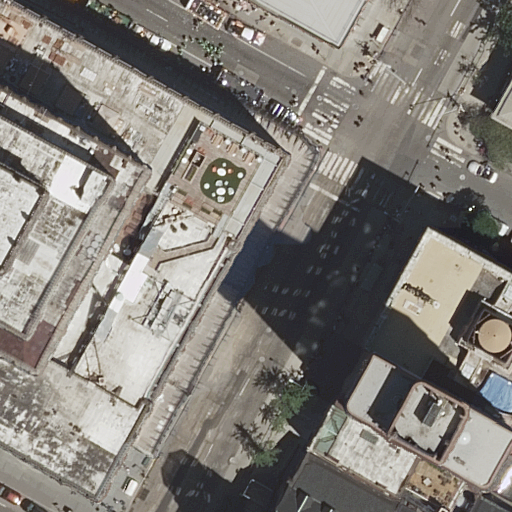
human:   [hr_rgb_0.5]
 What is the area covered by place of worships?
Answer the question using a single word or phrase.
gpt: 248m2

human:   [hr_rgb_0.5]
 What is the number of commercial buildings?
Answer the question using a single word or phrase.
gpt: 0

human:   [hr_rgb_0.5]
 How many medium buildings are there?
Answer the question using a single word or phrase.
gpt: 4

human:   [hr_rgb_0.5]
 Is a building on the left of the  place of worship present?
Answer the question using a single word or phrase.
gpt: yes

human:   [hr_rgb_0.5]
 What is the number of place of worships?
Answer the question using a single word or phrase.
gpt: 1

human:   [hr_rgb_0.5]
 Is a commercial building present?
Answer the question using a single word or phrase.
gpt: no

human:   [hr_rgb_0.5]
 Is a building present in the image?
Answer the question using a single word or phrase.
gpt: yes

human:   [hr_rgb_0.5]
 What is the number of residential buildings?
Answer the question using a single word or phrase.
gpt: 5

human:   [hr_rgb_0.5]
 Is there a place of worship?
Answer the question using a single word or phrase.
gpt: yes

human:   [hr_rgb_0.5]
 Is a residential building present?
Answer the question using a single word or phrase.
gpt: yes

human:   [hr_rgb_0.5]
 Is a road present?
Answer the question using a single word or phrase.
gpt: yes

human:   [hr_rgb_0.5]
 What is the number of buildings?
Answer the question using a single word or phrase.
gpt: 7

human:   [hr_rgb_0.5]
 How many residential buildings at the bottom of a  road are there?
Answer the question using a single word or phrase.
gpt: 3

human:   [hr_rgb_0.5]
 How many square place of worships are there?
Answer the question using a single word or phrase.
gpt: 0

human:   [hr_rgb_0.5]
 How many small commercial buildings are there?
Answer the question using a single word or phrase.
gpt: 0

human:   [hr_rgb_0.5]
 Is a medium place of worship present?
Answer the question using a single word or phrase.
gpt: yes

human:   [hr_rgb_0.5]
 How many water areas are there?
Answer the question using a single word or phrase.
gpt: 0

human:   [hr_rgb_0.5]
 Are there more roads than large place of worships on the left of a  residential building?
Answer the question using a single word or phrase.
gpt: yes

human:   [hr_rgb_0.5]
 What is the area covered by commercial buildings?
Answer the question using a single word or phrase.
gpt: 0m2

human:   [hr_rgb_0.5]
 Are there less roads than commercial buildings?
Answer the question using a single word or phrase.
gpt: no

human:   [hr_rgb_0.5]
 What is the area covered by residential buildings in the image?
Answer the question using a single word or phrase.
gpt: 3660m2

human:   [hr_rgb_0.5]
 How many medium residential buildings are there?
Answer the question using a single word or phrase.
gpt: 3

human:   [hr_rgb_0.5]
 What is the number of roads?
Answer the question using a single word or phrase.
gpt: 4

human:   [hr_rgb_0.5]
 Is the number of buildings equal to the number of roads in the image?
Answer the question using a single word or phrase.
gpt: no

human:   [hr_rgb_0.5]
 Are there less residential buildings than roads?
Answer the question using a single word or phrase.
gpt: no

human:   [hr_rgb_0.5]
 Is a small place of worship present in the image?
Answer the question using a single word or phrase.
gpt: no

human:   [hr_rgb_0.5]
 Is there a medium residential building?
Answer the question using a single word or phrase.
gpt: yes

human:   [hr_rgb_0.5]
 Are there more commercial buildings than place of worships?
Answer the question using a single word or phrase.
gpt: no

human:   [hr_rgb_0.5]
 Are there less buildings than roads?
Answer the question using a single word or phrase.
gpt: no

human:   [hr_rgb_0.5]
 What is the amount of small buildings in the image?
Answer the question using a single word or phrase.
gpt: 2

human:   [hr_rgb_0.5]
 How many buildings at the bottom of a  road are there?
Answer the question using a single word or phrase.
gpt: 4

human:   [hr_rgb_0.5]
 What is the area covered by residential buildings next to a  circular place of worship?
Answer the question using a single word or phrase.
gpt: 0m2

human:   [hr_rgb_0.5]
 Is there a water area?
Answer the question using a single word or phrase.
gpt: no

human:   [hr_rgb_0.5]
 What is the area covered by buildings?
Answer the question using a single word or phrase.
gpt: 3909m2

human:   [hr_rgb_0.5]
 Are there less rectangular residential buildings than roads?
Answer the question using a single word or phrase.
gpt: yes

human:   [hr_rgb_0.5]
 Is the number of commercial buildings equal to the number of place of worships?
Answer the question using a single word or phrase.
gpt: no

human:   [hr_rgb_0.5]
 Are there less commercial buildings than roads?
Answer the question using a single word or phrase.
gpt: yes

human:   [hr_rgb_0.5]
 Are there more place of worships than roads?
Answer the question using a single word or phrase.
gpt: no

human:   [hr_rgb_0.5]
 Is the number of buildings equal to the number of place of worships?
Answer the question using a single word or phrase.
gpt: no

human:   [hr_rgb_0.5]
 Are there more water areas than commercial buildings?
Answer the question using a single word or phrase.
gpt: no

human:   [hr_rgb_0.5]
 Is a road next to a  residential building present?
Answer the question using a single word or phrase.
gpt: yes

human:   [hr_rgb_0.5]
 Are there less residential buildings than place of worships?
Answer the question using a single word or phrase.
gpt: no

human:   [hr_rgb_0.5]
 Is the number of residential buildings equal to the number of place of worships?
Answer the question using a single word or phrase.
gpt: no

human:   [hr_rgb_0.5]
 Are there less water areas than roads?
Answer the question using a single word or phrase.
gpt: yes

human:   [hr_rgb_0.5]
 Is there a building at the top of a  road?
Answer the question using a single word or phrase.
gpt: yes

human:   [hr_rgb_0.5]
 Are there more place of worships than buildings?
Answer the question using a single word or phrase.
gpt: no

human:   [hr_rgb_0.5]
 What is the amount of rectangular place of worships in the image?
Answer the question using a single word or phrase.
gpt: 1

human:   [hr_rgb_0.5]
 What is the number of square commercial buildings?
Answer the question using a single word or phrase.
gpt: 0

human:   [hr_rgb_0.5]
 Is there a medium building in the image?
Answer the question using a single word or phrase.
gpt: yes

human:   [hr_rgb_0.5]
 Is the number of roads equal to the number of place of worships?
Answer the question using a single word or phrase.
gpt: no

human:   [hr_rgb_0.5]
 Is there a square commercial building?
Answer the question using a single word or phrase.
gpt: no

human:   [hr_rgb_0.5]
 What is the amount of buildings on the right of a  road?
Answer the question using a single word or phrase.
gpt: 5

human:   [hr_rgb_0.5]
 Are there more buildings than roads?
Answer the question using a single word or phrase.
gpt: yes

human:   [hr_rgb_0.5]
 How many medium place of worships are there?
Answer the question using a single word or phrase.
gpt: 1

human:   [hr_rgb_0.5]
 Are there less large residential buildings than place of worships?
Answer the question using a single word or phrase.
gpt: no

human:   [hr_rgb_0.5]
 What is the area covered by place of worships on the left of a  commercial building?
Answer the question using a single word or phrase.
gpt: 0m2

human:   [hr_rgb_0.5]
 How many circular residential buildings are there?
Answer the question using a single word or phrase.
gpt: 0

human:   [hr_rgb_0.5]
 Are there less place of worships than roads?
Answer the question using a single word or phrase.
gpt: yes

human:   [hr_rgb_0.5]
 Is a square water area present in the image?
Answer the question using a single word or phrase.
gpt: no

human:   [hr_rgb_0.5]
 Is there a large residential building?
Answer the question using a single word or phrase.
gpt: yes

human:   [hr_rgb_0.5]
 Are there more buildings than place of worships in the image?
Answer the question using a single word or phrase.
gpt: yes

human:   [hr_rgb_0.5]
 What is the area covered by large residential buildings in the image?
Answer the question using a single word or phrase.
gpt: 2566m2

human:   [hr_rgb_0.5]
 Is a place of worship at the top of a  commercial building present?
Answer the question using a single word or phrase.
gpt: no

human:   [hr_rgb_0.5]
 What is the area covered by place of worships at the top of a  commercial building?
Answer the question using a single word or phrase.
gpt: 0m2